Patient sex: M
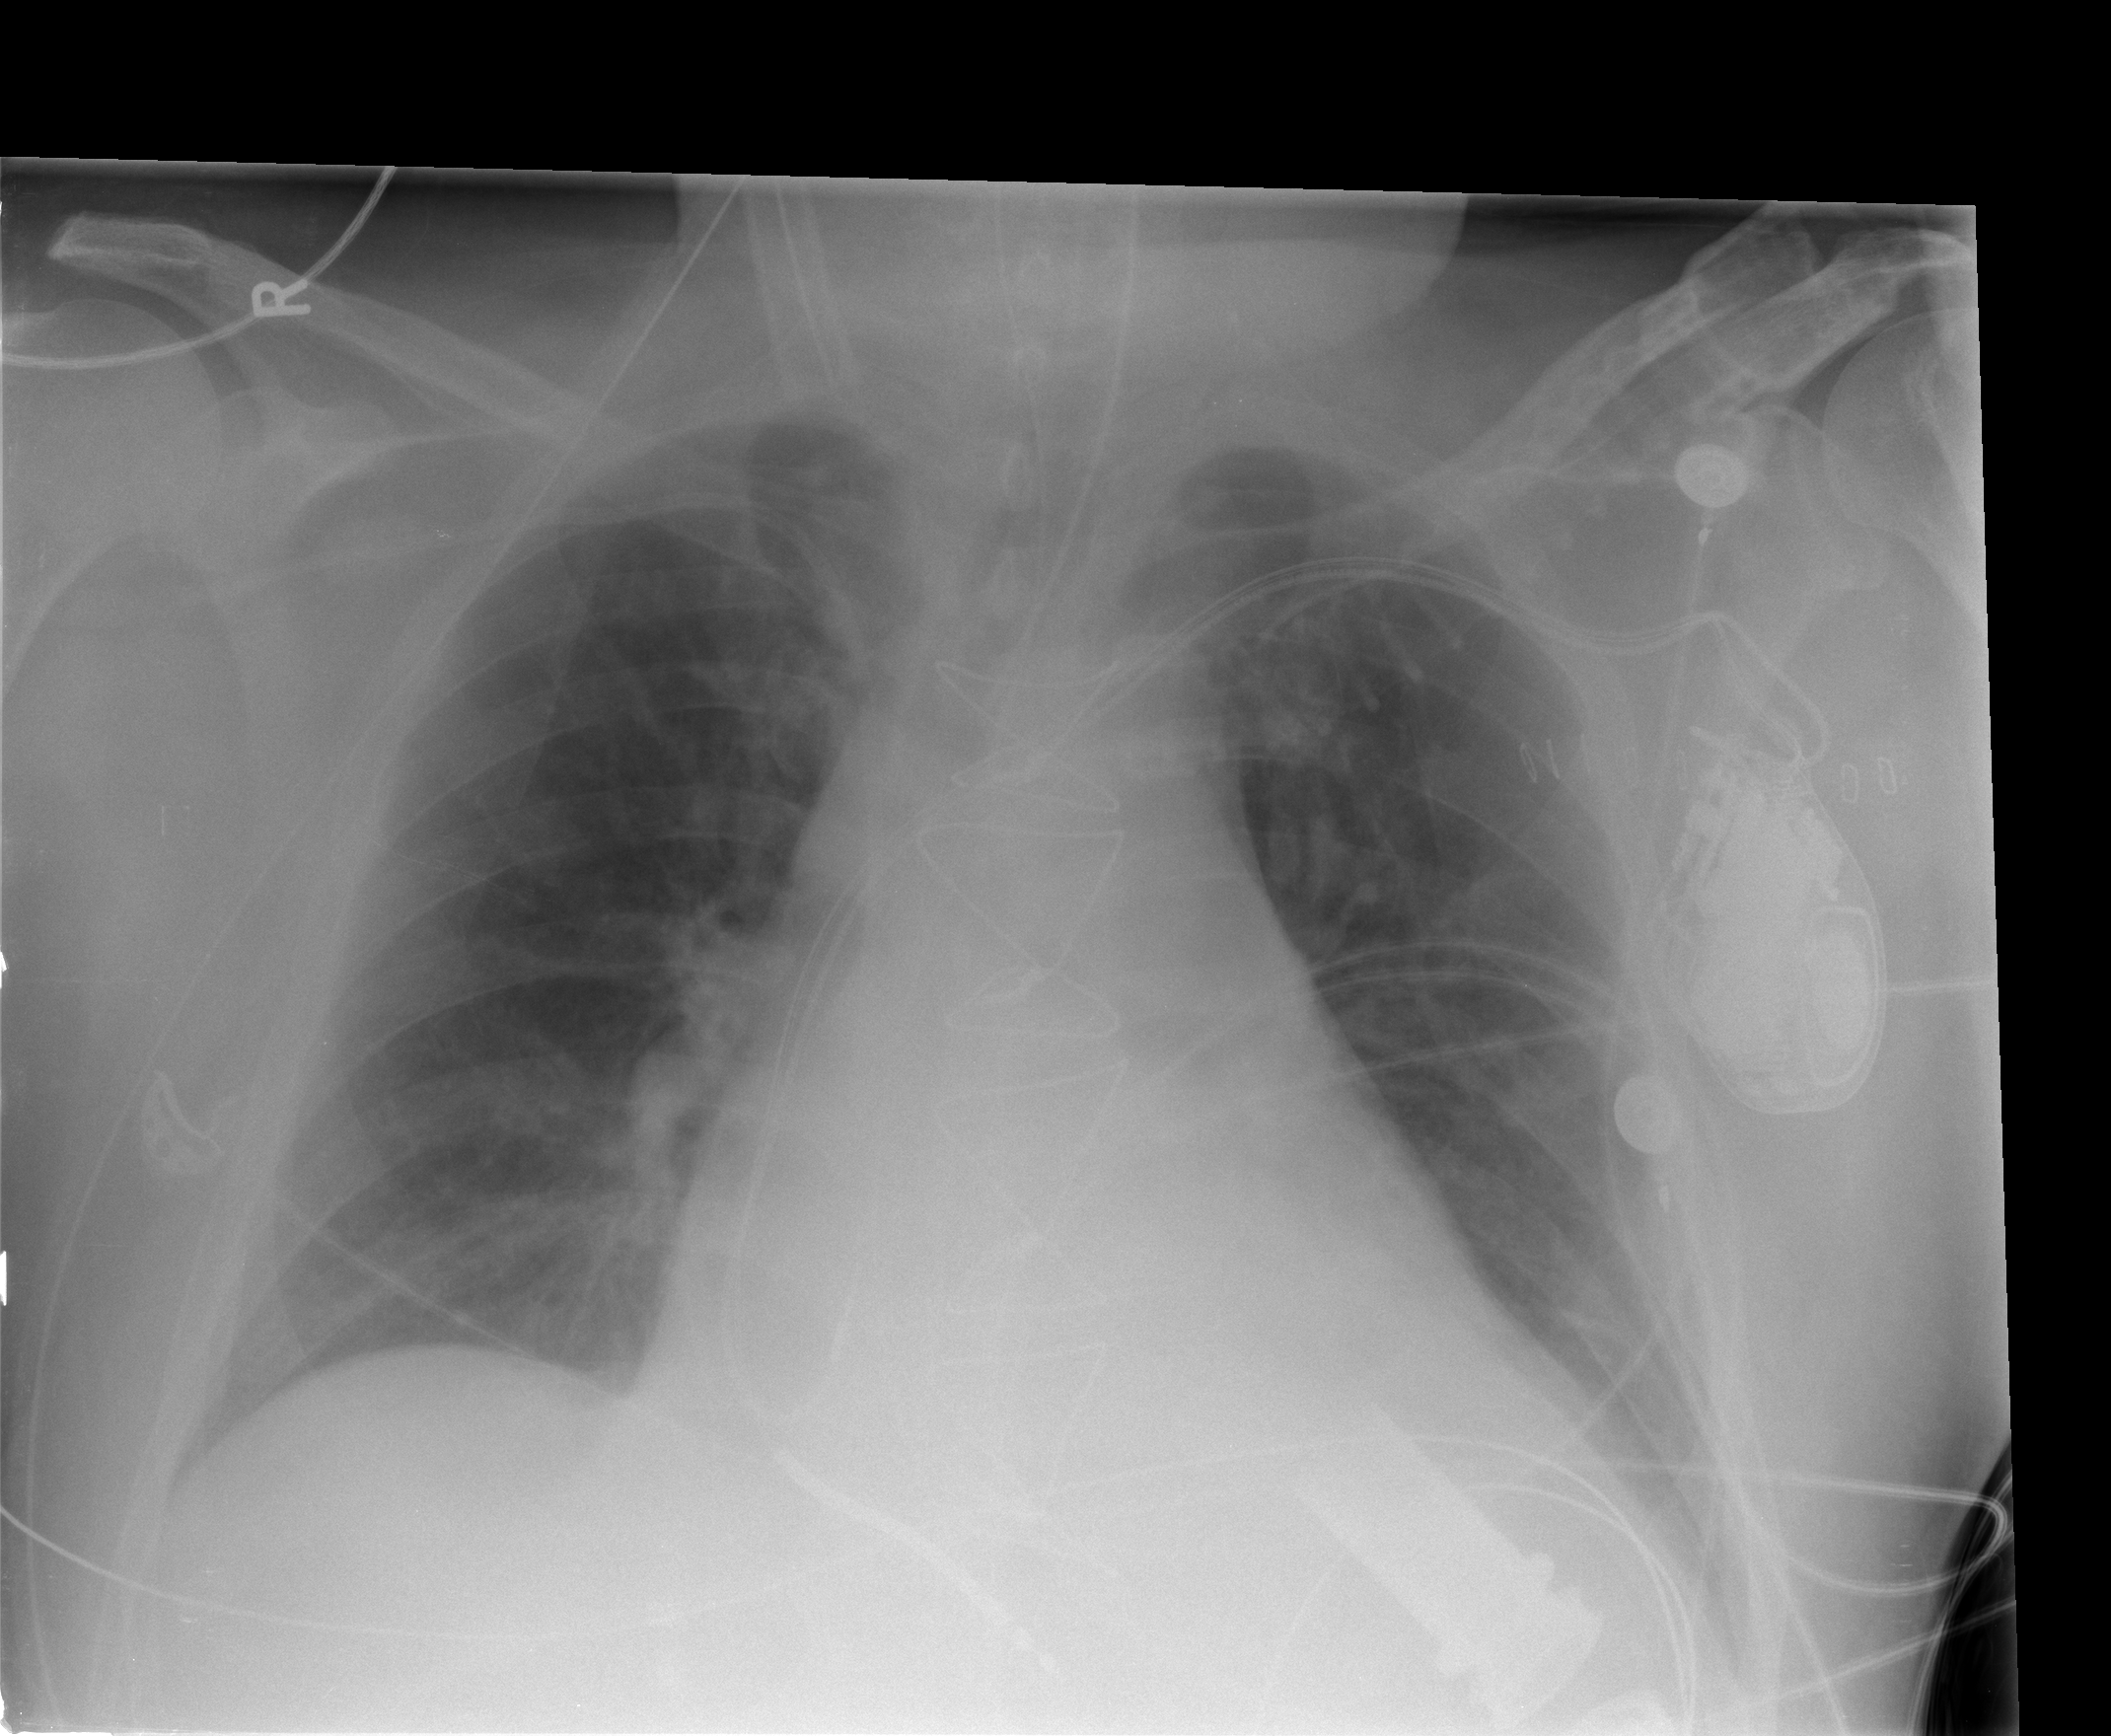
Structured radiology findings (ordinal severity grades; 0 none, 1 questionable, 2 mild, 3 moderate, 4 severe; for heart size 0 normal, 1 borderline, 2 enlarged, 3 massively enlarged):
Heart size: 2
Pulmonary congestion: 0
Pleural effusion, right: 0
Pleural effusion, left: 2
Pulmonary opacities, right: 0
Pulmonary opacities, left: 0
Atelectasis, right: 0
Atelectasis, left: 2